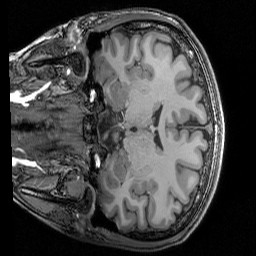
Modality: T1w
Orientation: coronal
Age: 23
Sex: male
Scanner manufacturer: siemens
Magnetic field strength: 3 T
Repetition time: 2.3 s
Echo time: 0.00344 s